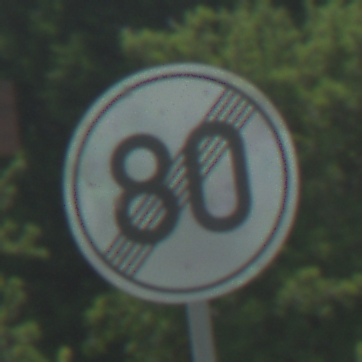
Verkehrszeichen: EndeGeschwindigkeit80
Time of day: Midday
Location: Outdoor (Nature)
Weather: PartlyCloudy
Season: NotSpecified
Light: Natural